Question: you must see the following picture.

As you see, the red rectangle, the two fields does not line up, there is a little space in the start of the top field, while the next field does not.
this problem occurs in all browsers.
'''
<body>
<br /><br /><br /><br /><br />
<div id="loginForm">
<form action="login.php" method="post">
<label> Username: <input type="text" name="username" id="username" /></label><br />
<label> Password: <input type="password" name="password" id="password" /></label><br /><br />
<input type="submit" name="sbmtLogin" value="login" />
</form>
</div>
</body>
'''
'''
body {margin:0; padding:0;}
div#loginForm {width:270px; max-width:270px; margin:0 auto; padding:10px; text-align:center; background-color:#8de3fd;}
div#loginForm input {margin:3px; padding:5px; color:#5b5b5b; width:150px; border:1px solid #9a9a9a;}
div#loginForm input[type=submit] {width:70px;}
'''
How can I fix that problem ?
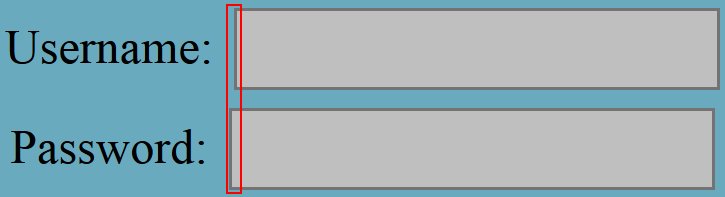
Answer: > Why the input text and password fields are not line up?
and are different length words
> How can I fix that problem ?
- - 'display: inline-block; width: ???'
That element could be the labels.
'''
<label for="username"> Username:</label> <input type="text" name="username" id="username" /></label><br />
<label for="password"> Password:</label> <input type="password" name="password" id="password" /></label>
label {
display: inline-block;
width: 7em; /* adjust to taste */
}
'''
Keep in mind that you will get different fonts on different systems, so give yourself some leeway with the width of the elements if you take the second approach.